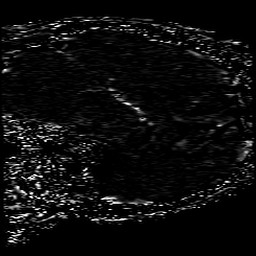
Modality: SWI
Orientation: sagittal
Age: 49
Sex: male
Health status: ill
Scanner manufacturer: philips
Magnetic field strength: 3 T
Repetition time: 0.031 s